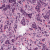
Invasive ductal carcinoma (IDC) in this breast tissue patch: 1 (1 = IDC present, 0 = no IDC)